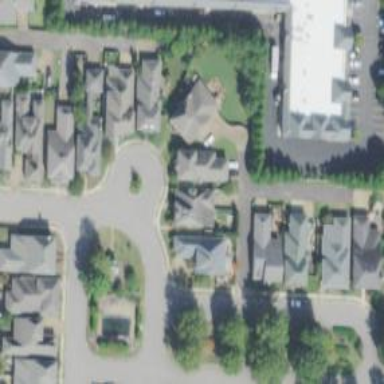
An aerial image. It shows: Living street.